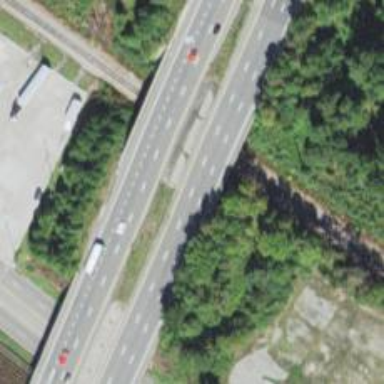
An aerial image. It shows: View of motorway.